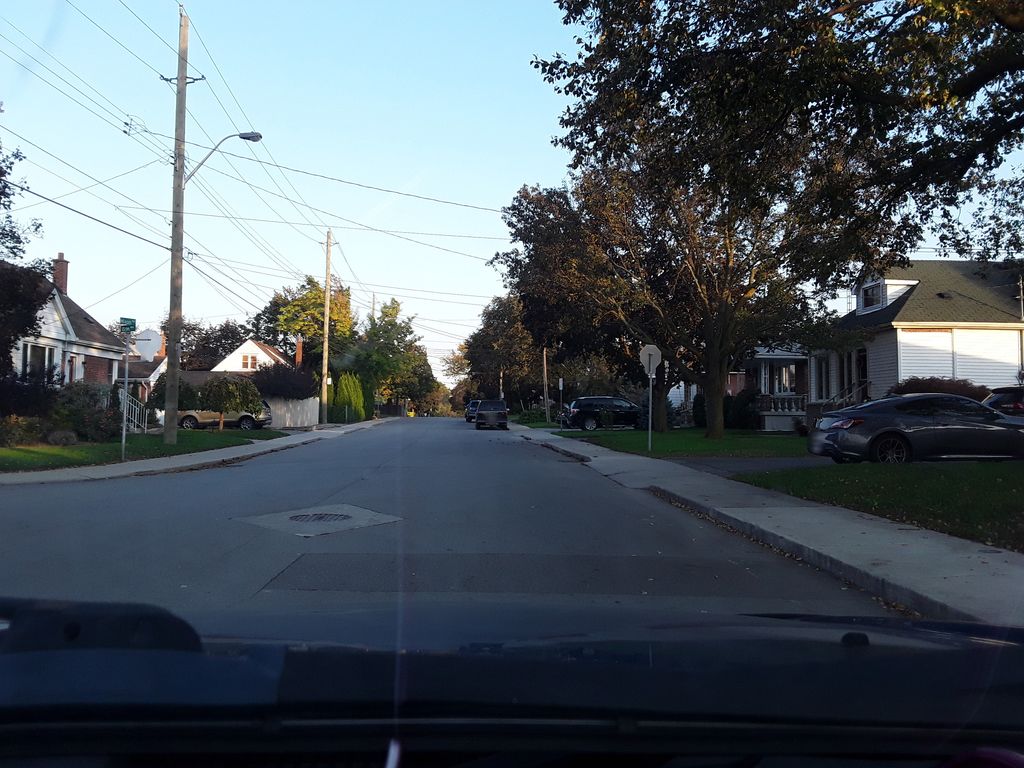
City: hamilton